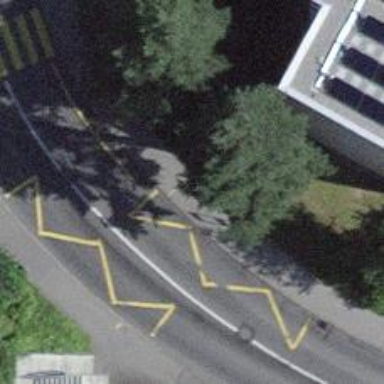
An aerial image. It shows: Asphalt road leading to bus stop. The bus stop includes platform for public transport.